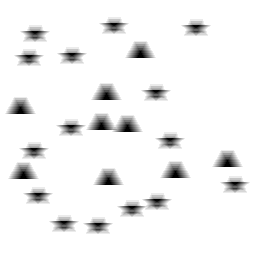
Squares: 0
Triangles: 9
Stars: 15
Total shapes: 24